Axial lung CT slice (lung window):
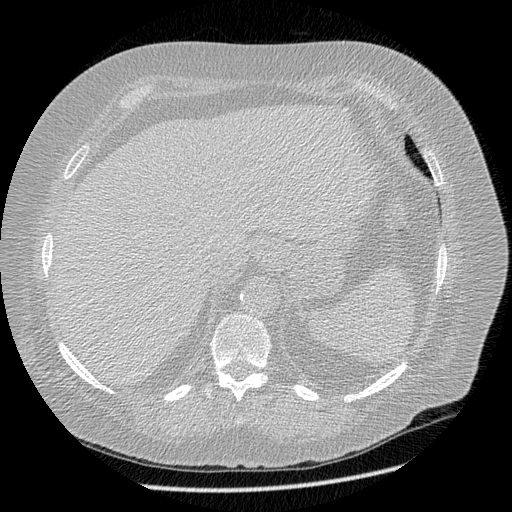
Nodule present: no